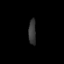
Tissue: prostate
Cell type: T cells
Senescence score: 0.6947
Nuclear area (px): 188
Mean DAPI intensity: 54.245